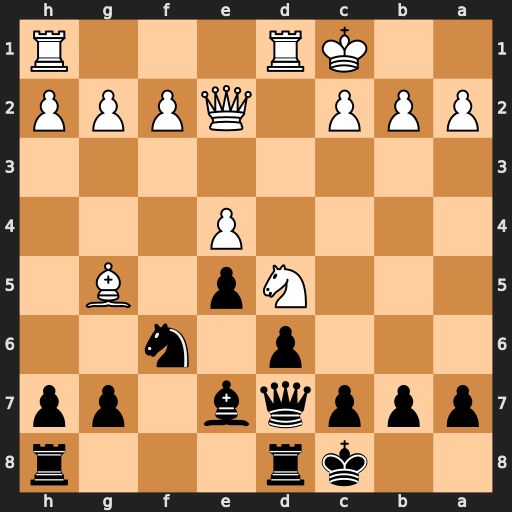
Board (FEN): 2kr3r/pppqb1pp/3p1n2/3Np1B1/4P3/8/PPP1QPPP/2KR3R
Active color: b
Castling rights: -
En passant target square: -
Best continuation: Nxd5 Rxd5 Bxg5+